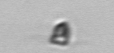
Label: Pyramimonas